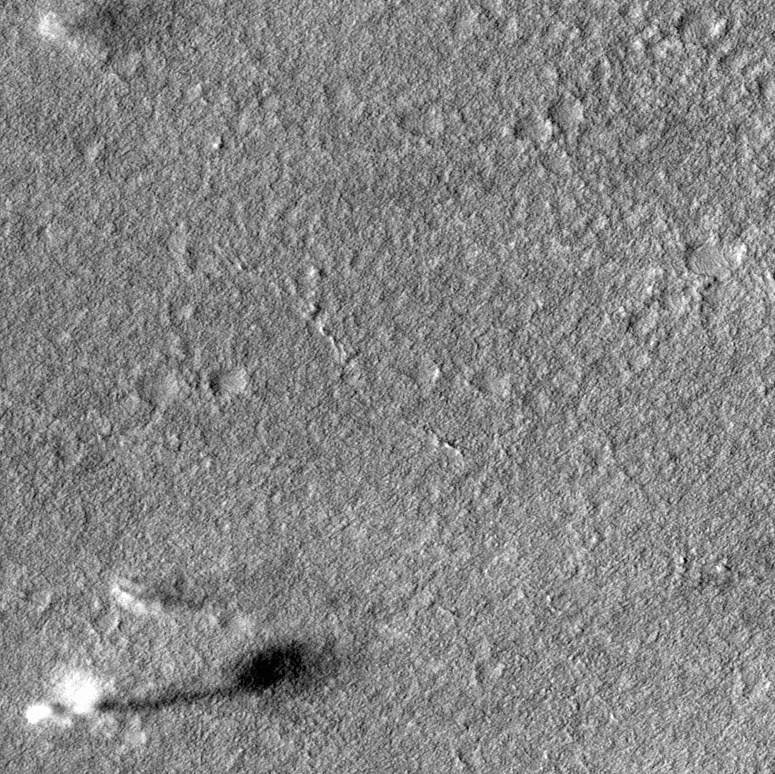
Label: dustdevil, dustdevil, dustdevil